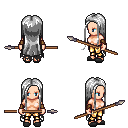
a pixel art fantasy rpg character, female body template, human, light skin, black tattered cape, gold greaves, white extra-long hairstyle, leather bracers, gray slippers, spear, four views (front, back, left, right), 2x2 character sprite sheet, small pixel art, hard edges, no anti-aliasing